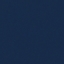
Label: SeaLake